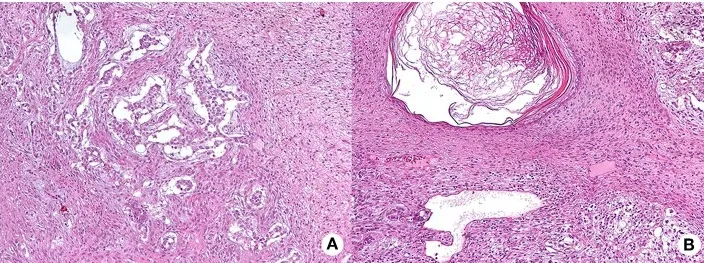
Hematoxylin and eosin (HE) staining of testis intra-tubular germ cell neoplasia (200X magnification) composed by the yolk sac tumor, with mainly anastomosing channels that focally expand to form variably sized cysts lined by primitive tumor cells with varying amounts of clear, glycogenated cytoplasm (mycrocistic or reticular pattern, panel A) and of the mature teratoma, with different type of mature tissue such as squamous epithelium with keratinization (panel B shows a dermoid cyst).
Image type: pathology (h&e)